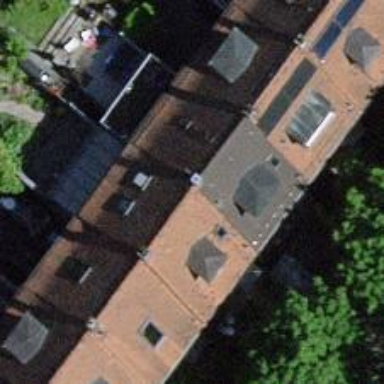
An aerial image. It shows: Terrace building.